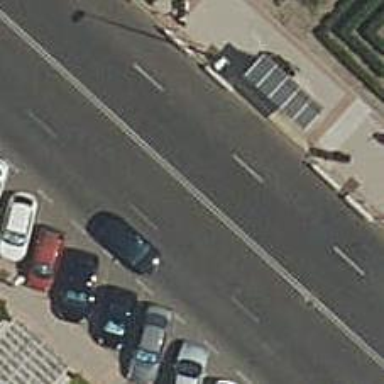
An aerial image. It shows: Public transport stop position.